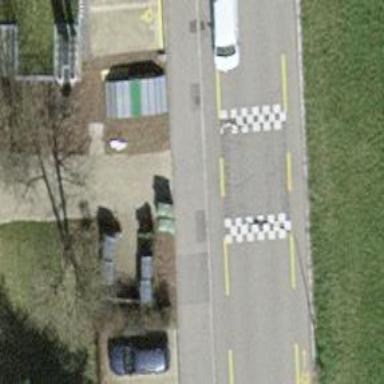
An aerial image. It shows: Traffic calming cushion.